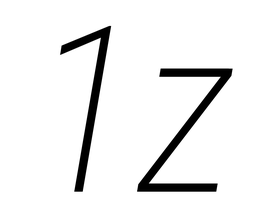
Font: Roboto-Italic_Condensed_ExtraLight_Italic